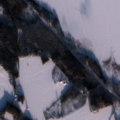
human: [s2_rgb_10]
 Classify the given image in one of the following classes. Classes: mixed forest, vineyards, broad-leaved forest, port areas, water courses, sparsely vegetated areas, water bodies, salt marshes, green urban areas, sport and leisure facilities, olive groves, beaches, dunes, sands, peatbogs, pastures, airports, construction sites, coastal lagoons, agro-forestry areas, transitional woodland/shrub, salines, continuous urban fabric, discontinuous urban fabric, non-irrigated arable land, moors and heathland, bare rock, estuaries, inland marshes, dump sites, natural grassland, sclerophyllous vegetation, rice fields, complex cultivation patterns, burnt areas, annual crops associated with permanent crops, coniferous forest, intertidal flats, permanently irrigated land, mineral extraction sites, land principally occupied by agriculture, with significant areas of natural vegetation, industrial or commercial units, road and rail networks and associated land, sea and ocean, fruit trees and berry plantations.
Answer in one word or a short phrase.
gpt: non-irrigated arable land, land principally occupied by agriculture, with significant areas of natural vegetation, mixed forest, inland marshes, water bodies